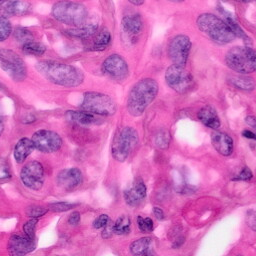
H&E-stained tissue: Pancreatic